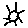
Label: sun